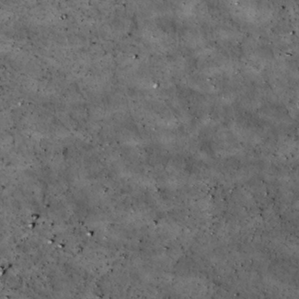
Label: non_frost